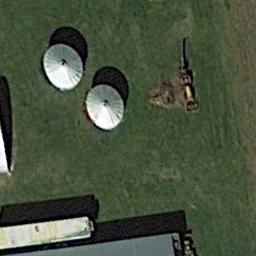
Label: storage_tank